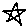
Label: star